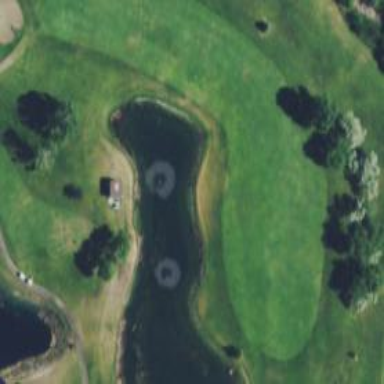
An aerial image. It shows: Picturesque scene of golf course with lateral water hazard.